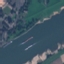
Land use / land cover class: River